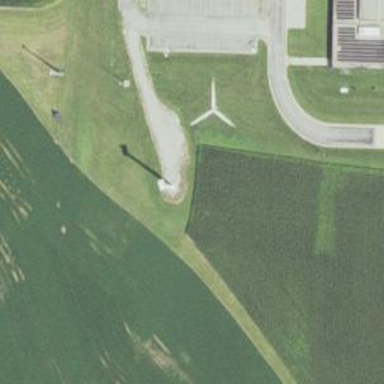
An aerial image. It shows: Wind turbine generating power.